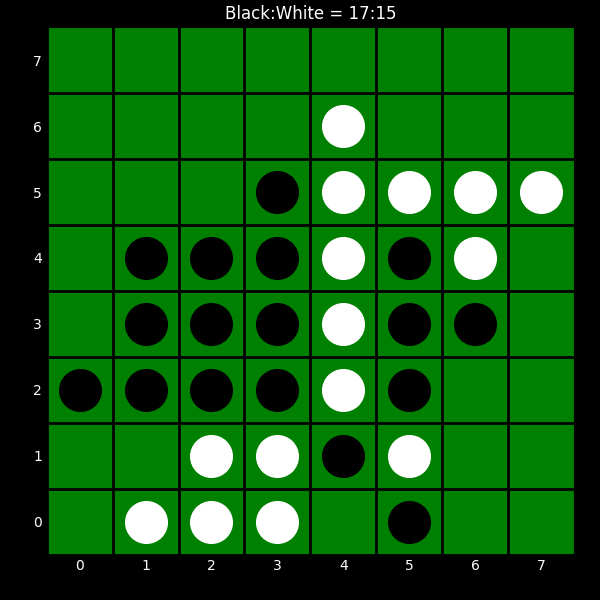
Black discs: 17
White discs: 15